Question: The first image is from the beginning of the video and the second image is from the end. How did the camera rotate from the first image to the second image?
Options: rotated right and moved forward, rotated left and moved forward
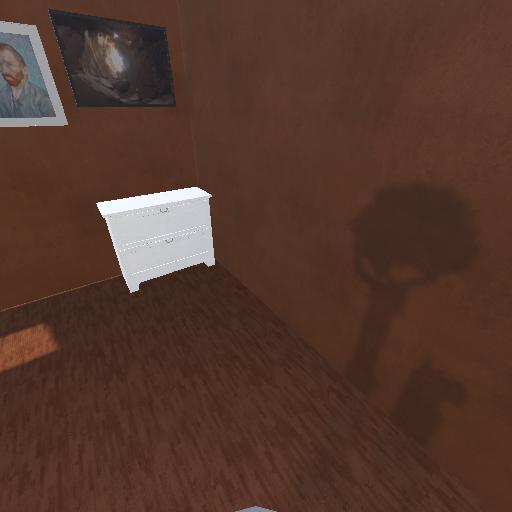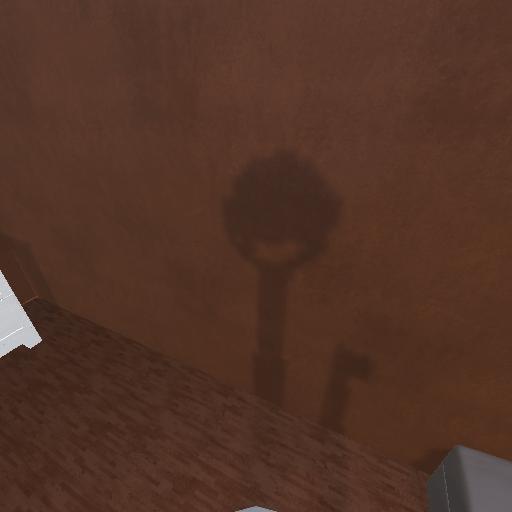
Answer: rotated right and moved forward